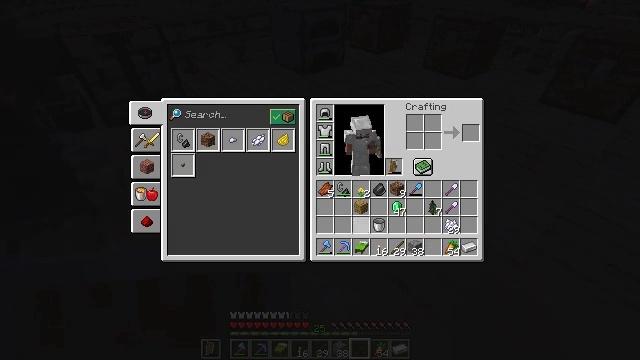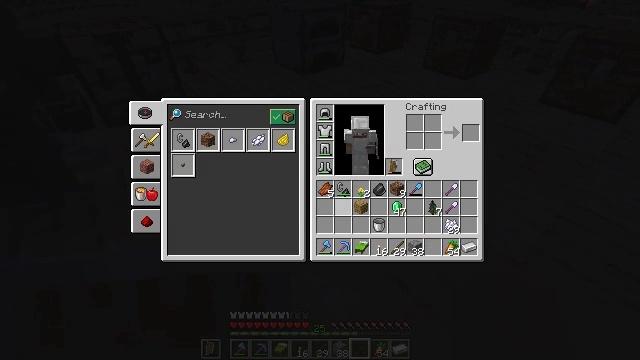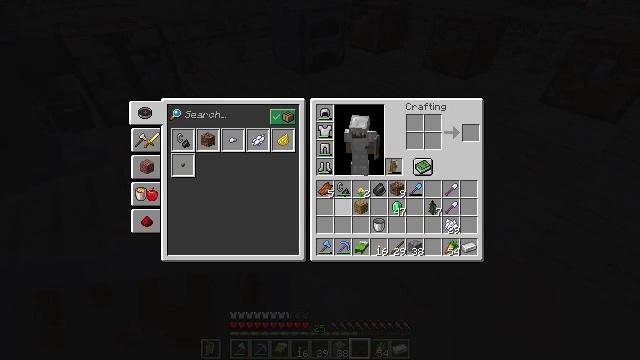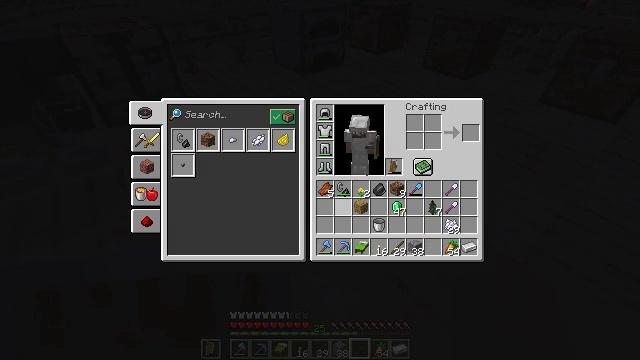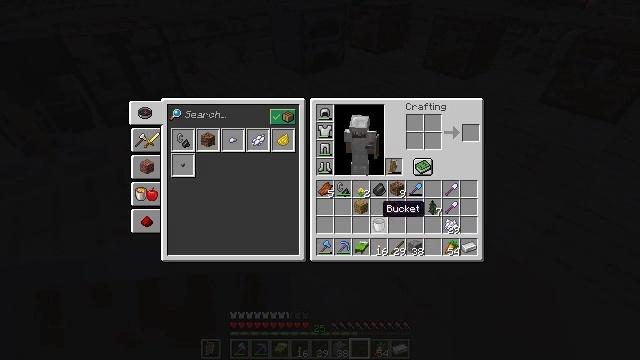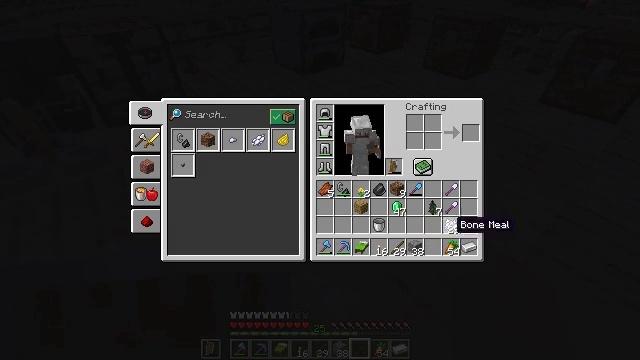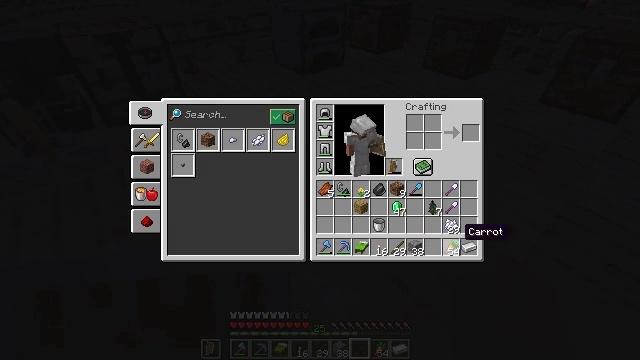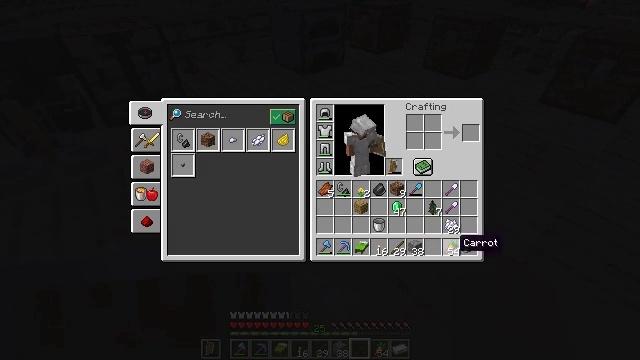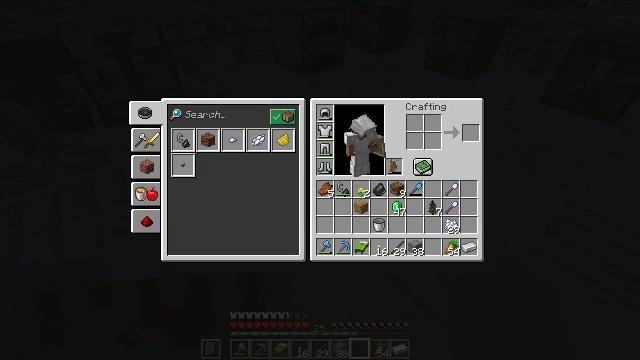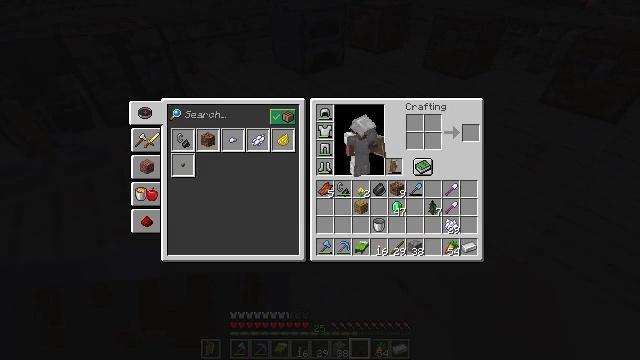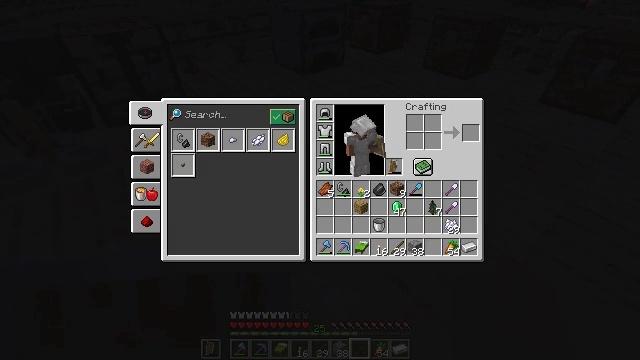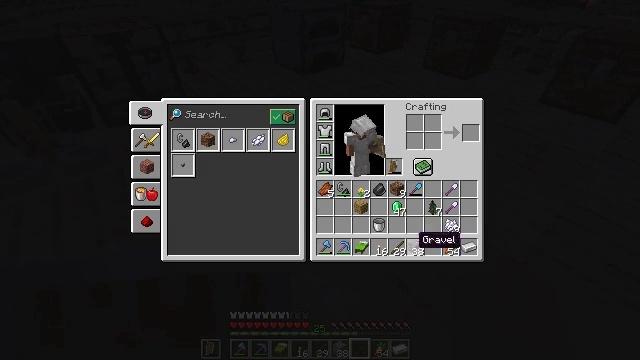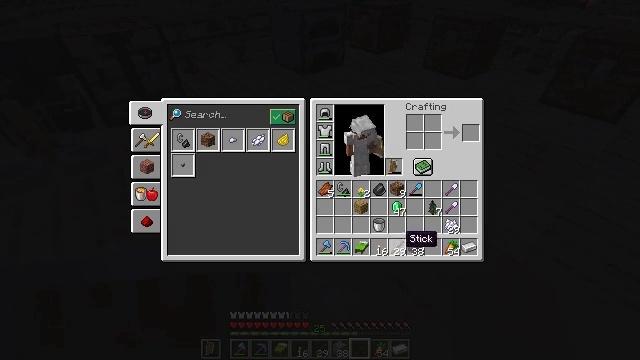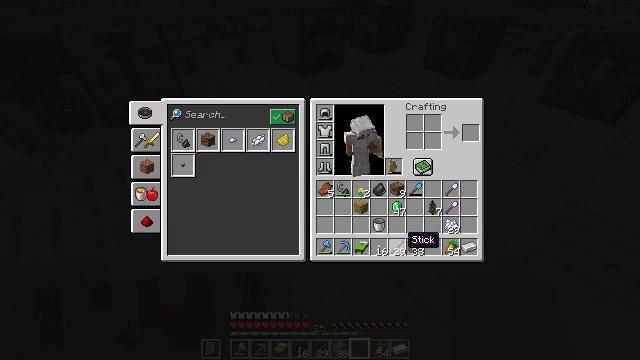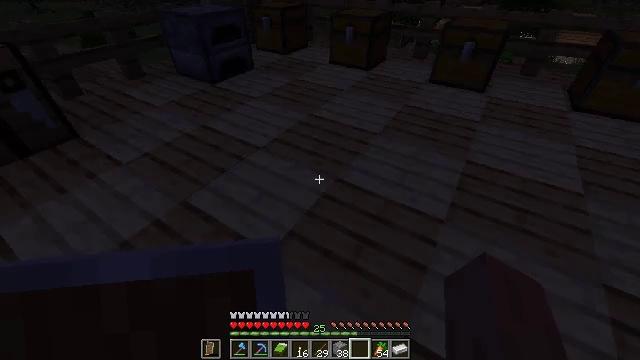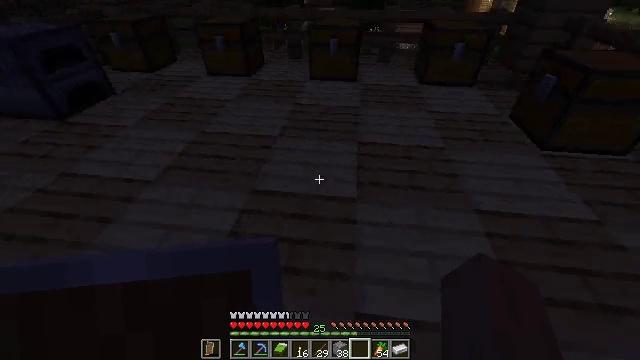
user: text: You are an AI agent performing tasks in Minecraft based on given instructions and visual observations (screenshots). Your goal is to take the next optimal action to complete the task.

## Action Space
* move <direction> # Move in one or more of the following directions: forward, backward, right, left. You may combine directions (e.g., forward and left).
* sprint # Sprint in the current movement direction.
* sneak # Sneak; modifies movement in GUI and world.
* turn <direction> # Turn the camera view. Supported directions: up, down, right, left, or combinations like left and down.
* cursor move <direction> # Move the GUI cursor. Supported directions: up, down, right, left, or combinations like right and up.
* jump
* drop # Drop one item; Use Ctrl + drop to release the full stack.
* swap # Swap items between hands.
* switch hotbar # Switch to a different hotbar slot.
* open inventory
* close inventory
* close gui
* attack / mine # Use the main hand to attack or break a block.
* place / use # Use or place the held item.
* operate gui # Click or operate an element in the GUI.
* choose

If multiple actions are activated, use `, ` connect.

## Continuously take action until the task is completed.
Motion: motion action
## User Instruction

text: Recycle the fletching table.
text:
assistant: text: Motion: sneak, cursor move left and up
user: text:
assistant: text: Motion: sneak
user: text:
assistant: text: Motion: sneak
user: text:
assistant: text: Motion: sneak, cursor move right and down
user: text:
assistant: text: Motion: sneak, cursor move right and down
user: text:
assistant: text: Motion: sneak, cursor move right and down
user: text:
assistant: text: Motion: sneak, cursor move down
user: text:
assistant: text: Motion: sneak, cursor move down
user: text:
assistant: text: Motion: sneak
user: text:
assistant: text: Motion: sneak, cursor move left and up
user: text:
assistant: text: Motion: sneak, cursor move left and up
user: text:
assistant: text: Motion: sneak, cursor move left
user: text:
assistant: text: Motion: sneak
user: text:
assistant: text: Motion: sneak, cursor move right, close inventory
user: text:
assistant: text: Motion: turn right, close inventory
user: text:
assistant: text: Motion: turn right and down, close inventory
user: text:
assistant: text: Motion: move forward, turn right and down
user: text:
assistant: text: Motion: move forward, turn right
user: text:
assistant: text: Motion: move forward, sprint, turn right and up
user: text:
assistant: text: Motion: move forward, sprint
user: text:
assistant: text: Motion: move forward, sprint
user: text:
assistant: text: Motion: move forward, sprint, turn right
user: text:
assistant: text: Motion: move forward, sprint, turn right
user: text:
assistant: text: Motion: move forward, sprint
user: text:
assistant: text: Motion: move forward, sprint, turn left and up
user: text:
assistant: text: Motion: move forward, sprint, turn left
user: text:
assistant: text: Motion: move forward, sprint, turn left and up
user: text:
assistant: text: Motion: move forward, sprint
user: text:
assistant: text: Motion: move forward, sprint
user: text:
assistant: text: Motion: move forward, sprint, turn left